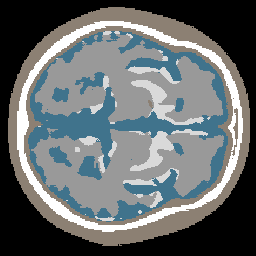
Label: no_lesion